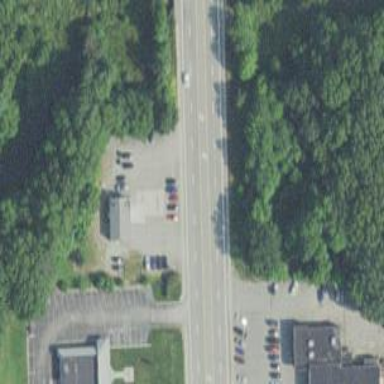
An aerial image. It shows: Car rental facility.